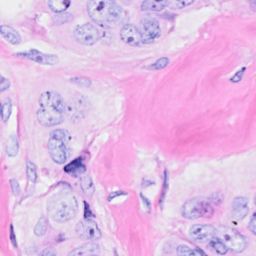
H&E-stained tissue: Breast